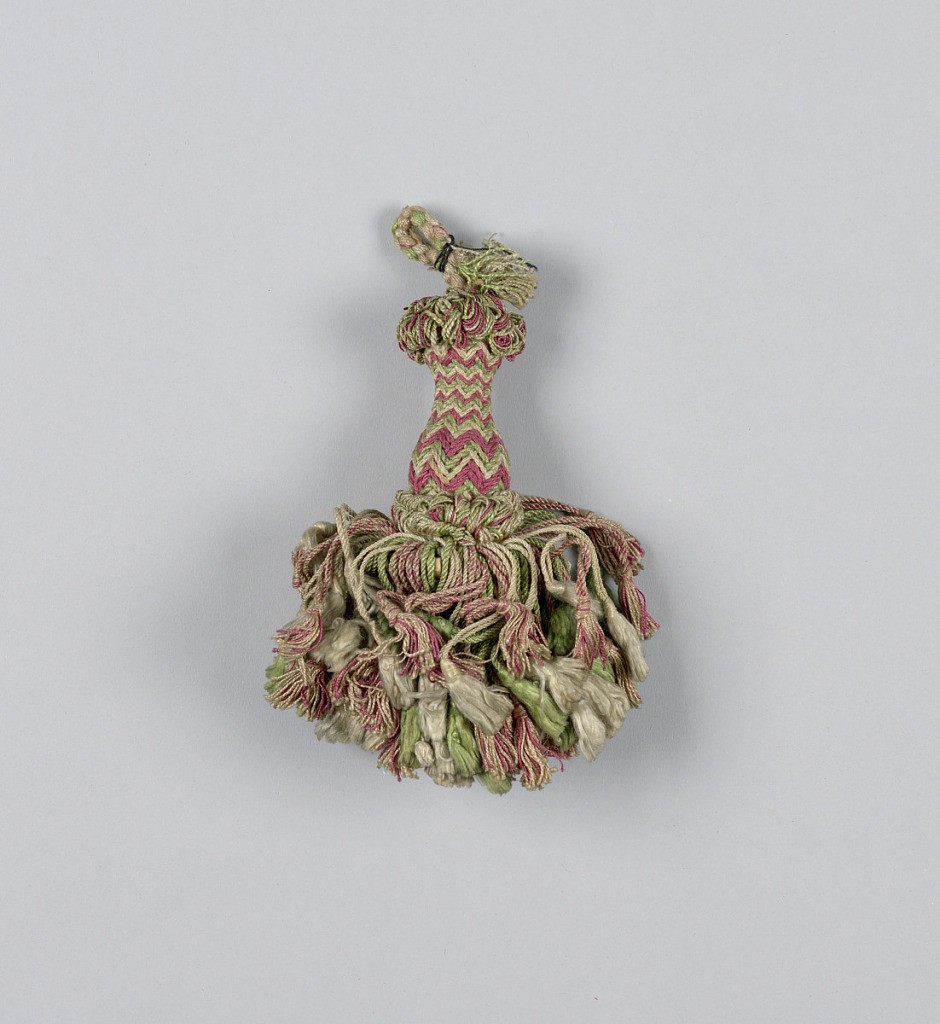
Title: Tassel
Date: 19th century
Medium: silk, wooden core
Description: Skirt of pink, white and green silk threads, twisted and looped, and each supporting a tassel of its own color. Head is vase-shaped and wrapped in pink, white and green threads in a chevron pattern. Collars are formed by looped threads at the top and bottom. Cord of braided silk threads.